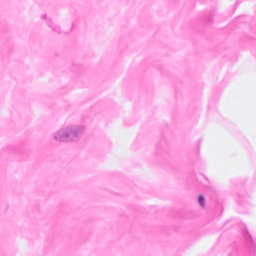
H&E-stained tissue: Breast